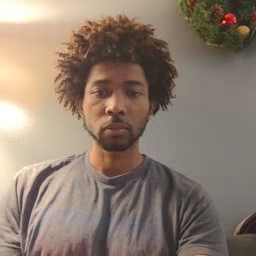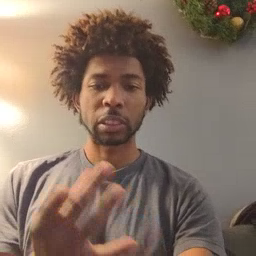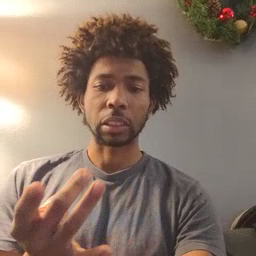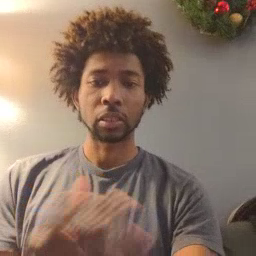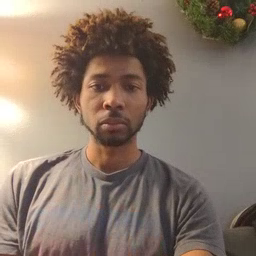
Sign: sticky